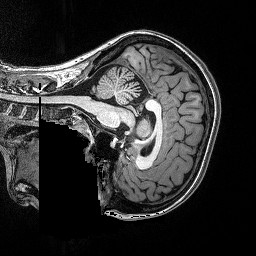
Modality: T1w
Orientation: sagittal
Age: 27
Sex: female
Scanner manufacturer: siemens
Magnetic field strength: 3 T
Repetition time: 2.53 s
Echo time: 0.0033 s